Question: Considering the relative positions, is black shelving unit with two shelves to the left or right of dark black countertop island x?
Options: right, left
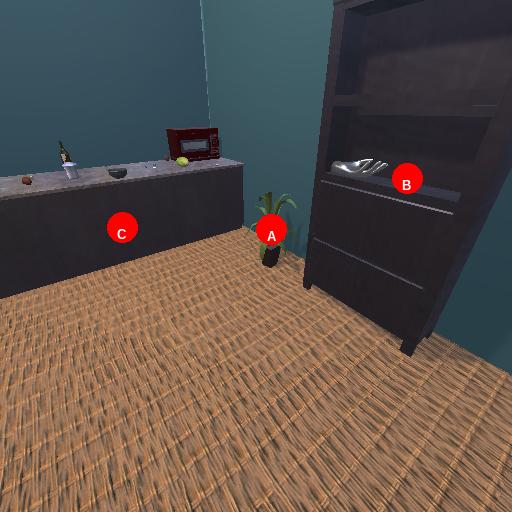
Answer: right